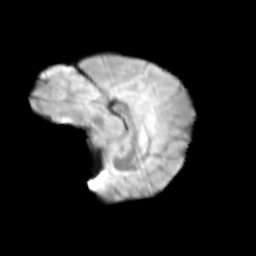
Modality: T2w
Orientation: sagittal
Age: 10
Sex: female
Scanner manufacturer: siemens
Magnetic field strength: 3 T
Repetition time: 3.8 s
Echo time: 0.07 s